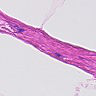
Metastatic tissue present: no